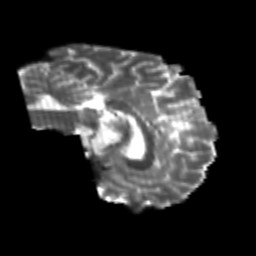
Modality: T2w
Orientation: sagittal
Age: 24
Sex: male
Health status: healthy
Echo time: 0.074 s